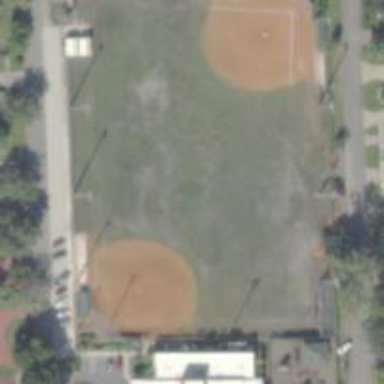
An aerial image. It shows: Baseball pitch for leisure land activities.